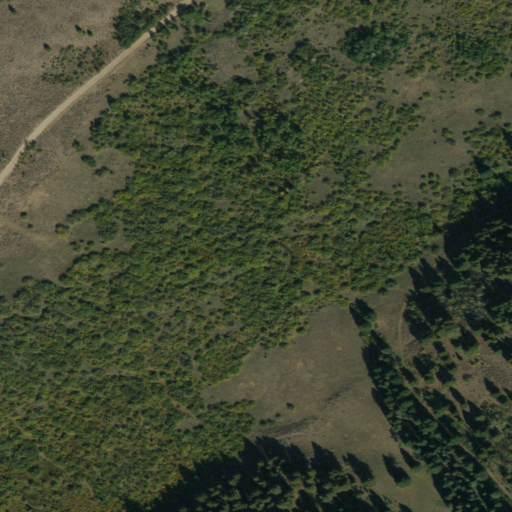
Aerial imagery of valley in Idaho named Brooks Canyon containing woody wetlands, shrub, evergreen forest, and herbaceous wetlands